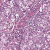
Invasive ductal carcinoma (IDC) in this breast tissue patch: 1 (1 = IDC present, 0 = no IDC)